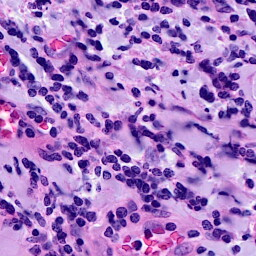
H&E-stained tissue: Breast